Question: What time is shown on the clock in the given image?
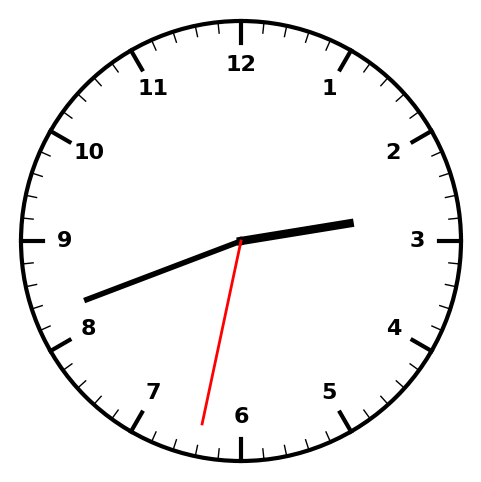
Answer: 02:41:32